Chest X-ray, PA view. Patient: 64 years old, sex F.
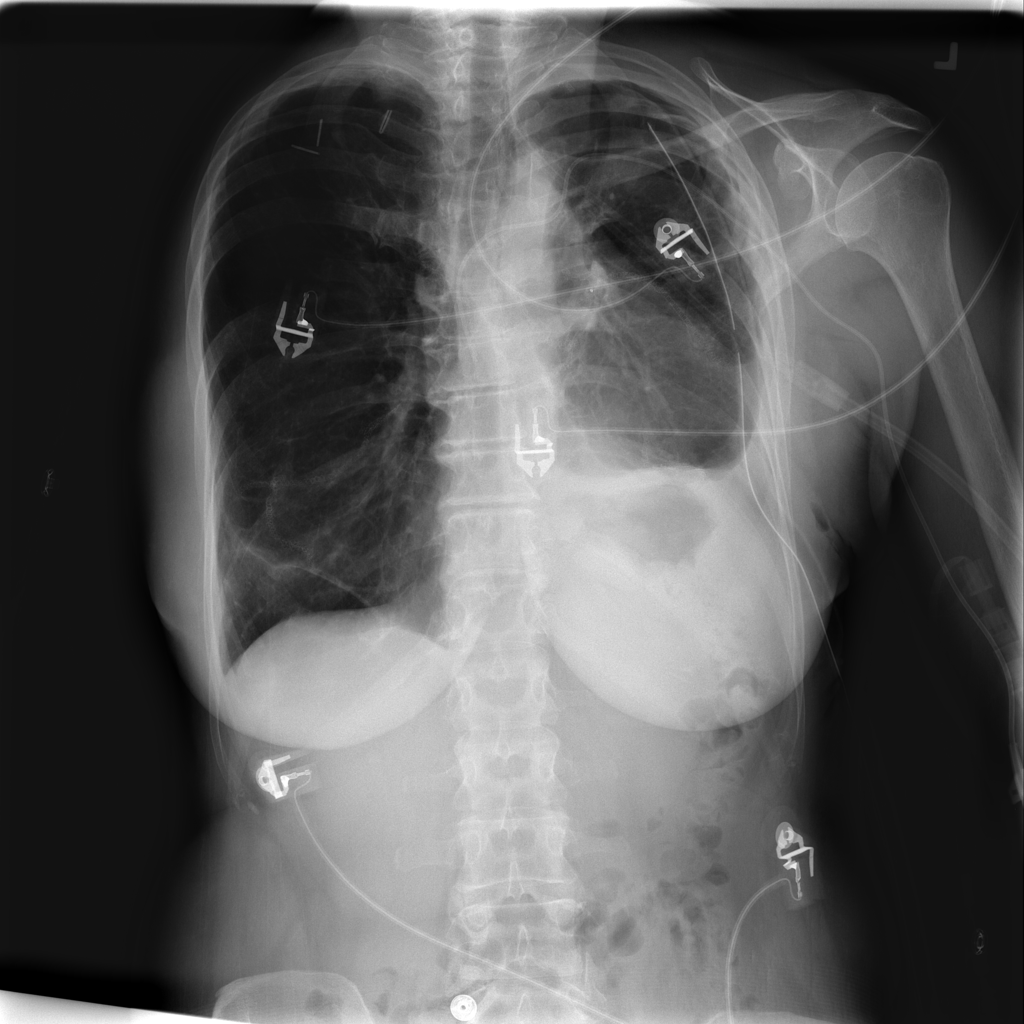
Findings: Effusion, Pleural_Thickening, Pneumothorax